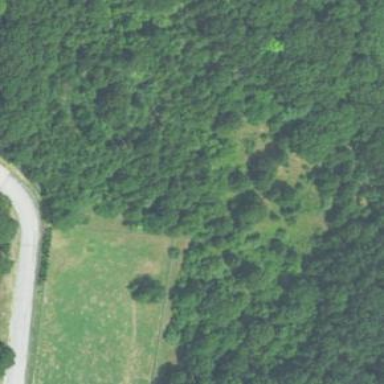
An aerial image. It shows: Mixed woodland with various types of leaves.